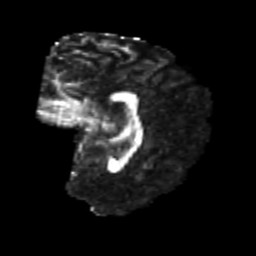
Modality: FA
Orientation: sagittal
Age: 26
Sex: female
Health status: healthy
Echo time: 0.074 s